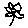
Label: flower